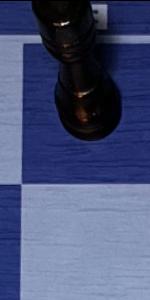
Label: Empty